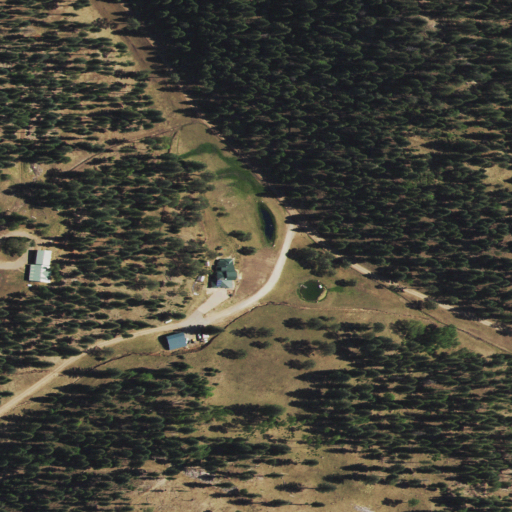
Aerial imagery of valley in New Mexico named Round House Canyon containing evergreen forest, shrub, and open development